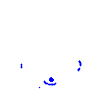
Particle: electron